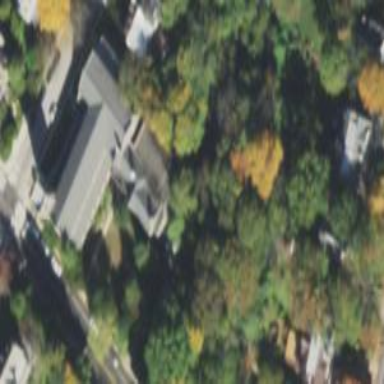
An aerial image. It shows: Building that is place of worship.